Field crop: maize
Growth stage: 2
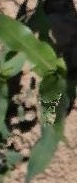
Species: maize